Question: my scroll view contains a linear layout which further contains some of the edit text fields. now when I click on a edit text field at the bottom one then soft keyboard appears, but my problem is that it covers that edit textfield. this is my activity declared in android manifest file:
'<activity android:name="me.example.scrollview.LoginActivity" android:label="@string/title_activity_login" android:theme="@android:style/Theme.Black.NoTitleBar" android:windowSoftInputMode="stateHidden|adjustResize|adjustPan" > </activity>'
and here is my layout.xml file for this activity.
'''
<RelativeLayout xmlns:android="http://schemas.android.com/apk/res/android"
xmlns:tools="http://schemas.android.com/tools"
android:layout_width="match_parent"
android:layout_height="match_parent"
android:background="@android:color/darker_gray"
tools:context=".LoginActivity" >
<ScrollView
android:id="@+id/login_sv_login_container"
android:layout_width="fill_parent"
android:layout_height="fill_parent"
android:isScrollContainer="true"
android:background="@android:color/transparent" >
<LinearLayout
android:id="@+id/login_ll_container"
android:layout_width="250dp"
android:layout_height="wrap_content"
android:layout_marginTop="230dp"
android:layout_gravity="center_horizontal"
android:background="@android:color/transparent"
android:orientation="vertical" >
<EditText
android:id="@+id/txt_username"
android:layout_width="match_parent"
android:layout_height="40dp"
android:layout_gravity="center_horizontal"
android:background="@drawable/rounded_edittext"
android:ems="10"
android:inputType="textEmailAddress"
android:maxLines="1"
android:singleLine="true" >
<requestFocus />
</EditText>
<EditText
android:id="@+id/txt_phone"
android:layout_width="match_parent"
android:layout_height="40dp"
android:layout_marginTop="10dp"
android:background="@drawable/rounded_edittext"
android:ems="10"
android:inputType="phone"
android:maxLines="1"
android:singleLine="true" />
<EditText
android:id="@+id/txt_password"
android:layout_width="match_parent"
android:layout_height="40dp"
android:layout_marginTop="10dp"
android:background="@drawable/rounded_edittext"
android:ems="10"
android:inputType="textPassword"
android:maxLines="1"
android:singleLine="true" />
<Button
android:id="@+id/btn_login"
android:layout_width="wrap_content"
android:layout_height="wrap_content"
android:layout_gravity="right"
android:layout_marginTop="10dp"
android:background="@drawable/ic_login"
android:text="" />
</LinearLayout>
</ScrollView>
'''
Now Please help me as I am very new to android programming. I am unable to fix this issue and can't find a way to scroll my scroll view without resizing my main window.I just want my scroll view to make scrolling when soft keyboard appears.Thanx in advance.

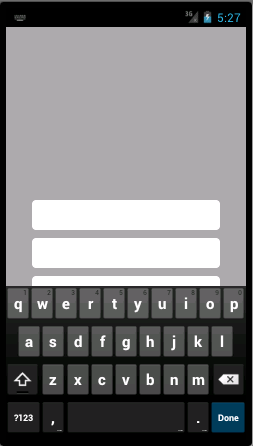
Answer: Both previously pointed out solutions can work. But there might still be a problem if the edittext is at the bottom of the ListView where it would still be covered by the onscreen keyboard. Not sure if a scrollview can be scrolled to a point where there is no more content.
What i've seen is that you might use two contradicting flags in your :
'''
android:windowSoftInputMode="stateHidden|adjustResize|adjustPan" > </activity>
'''
adjustResize and adjustPan can imho NOT be combined. Try how it looks with only adjustResize. This should avoid that the keyboard covers anything of your view.